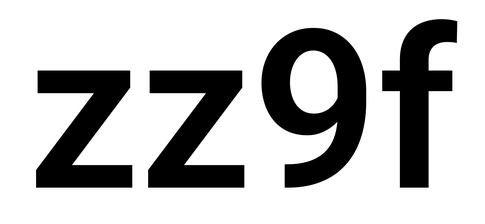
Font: Roboto_SemiBold